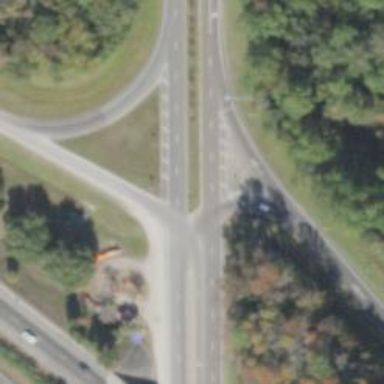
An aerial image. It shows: Diamond junction on motorway link.